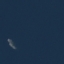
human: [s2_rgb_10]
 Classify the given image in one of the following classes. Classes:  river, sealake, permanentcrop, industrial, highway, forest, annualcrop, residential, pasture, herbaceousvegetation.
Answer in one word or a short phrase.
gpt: SeaLake